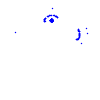
Particle: proton